Question: I am trying to print the code of character(in latin) that has been typed in console. Here is my code (using ):
'''
.model tiny
.code
org 100h
begin:
mov ah,01h
int 21h
or al,30h
mov ah,2
mov dl,al
int 21h
ret
end begin
'''
But that doesn't work, see the screenshot below( first character is input and than output)

Thanks in advance!
My OS: Windows XP 32-bit
Processor: Intel(R) Core(TM) i3 CPU M 350 x86_64
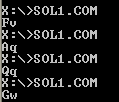
Answer: This simple code will output all ASCII's from 0 to 99.
'''
mov ah,01h
int 21h
aam
xchg al, ah
add ax, 3030h
mov dx, ax
mov ah,2
int 21h
mov dl, dh
int 21h
'''
To output in hex (allows all 256 codes to be shown) use
'''
mov ah, 01h
int 21h
aam 16
xchg al, ah
add ax, 3030h
mov dx, ax
cmp dl, "9"
jbe OK1
add dl, 7
OK1:
mov ah, 02h
int 21h
mov dl, dh
cmp dl, "9"
jbe OK2
add dl, 7
OK2:
int 21h
'''
If your assembler doesn't know about 'aam 16' you can replace it by 'db 0D4h,10h'